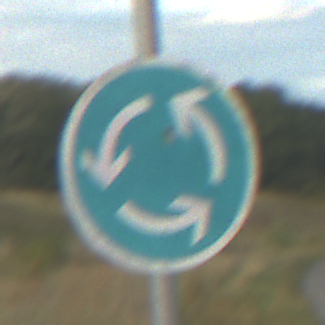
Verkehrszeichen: Kreisverkehr
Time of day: SunriseSunset
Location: Outdoor (RoadRail)
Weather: PartlyCloudy
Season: NotSpecified
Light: Natural